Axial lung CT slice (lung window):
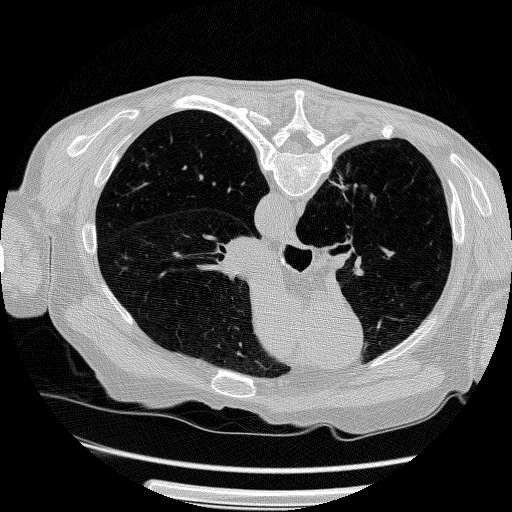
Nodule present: no